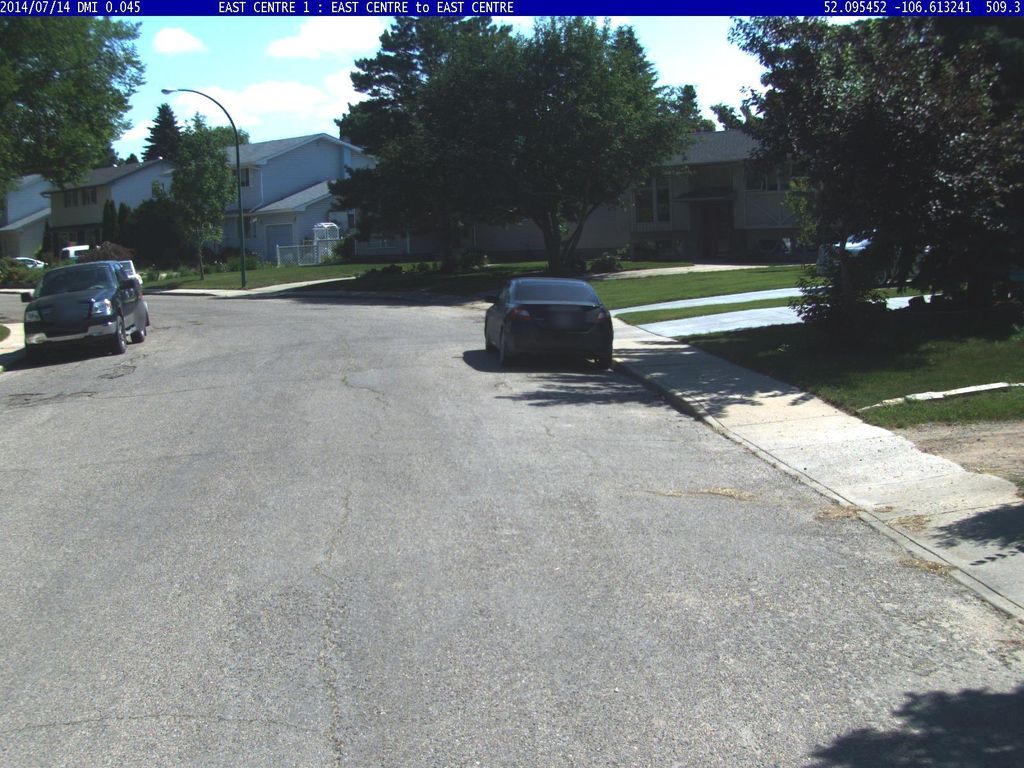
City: saskatoon